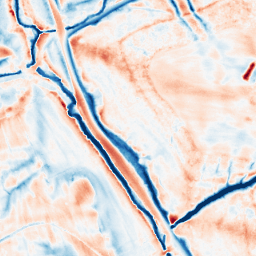
Category: edge_preserving
Decomposition family: guided
Decomposition parameters: radius: 8
eps: 0.001
Upsampling method: bilinear
Upsampling parameters: scale: 8
Upsampling scale: 8